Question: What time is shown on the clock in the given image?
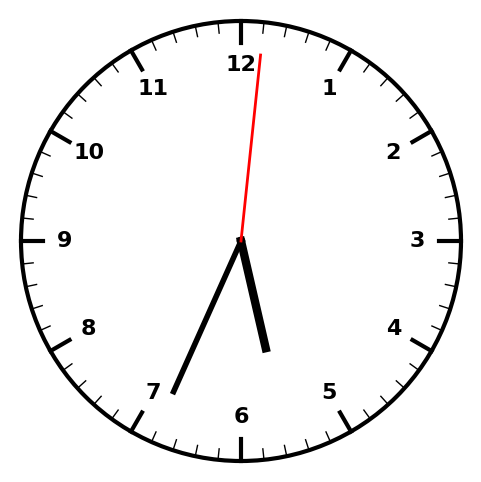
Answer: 05:34:01